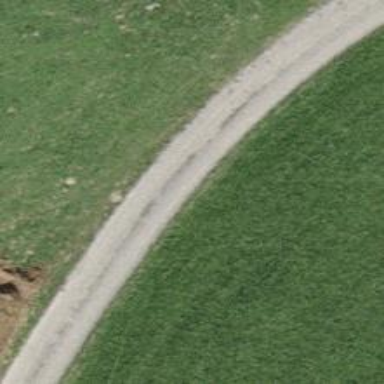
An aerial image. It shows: Gravel track with grade2 tracktype.